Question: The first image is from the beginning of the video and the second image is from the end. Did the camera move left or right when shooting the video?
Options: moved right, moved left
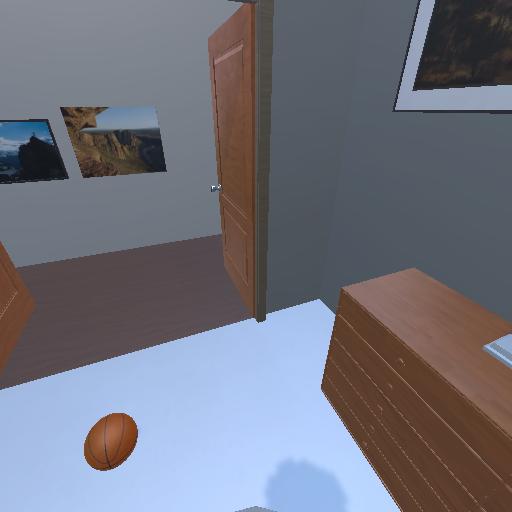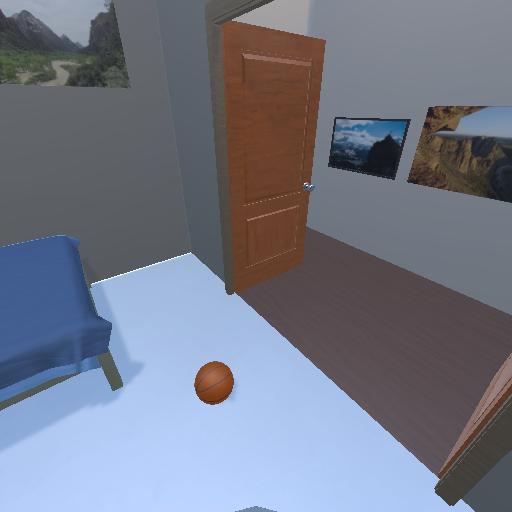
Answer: moved right